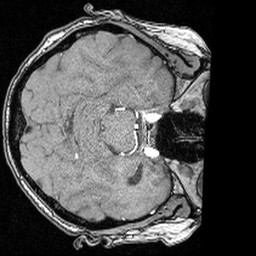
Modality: angio
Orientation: axial
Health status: ill
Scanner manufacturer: siemens
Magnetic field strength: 3 T
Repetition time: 0.022 s
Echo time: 0.00395 s